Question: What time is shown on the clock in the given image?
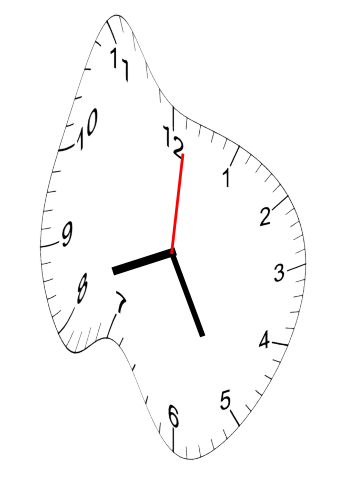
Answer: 08:25:01